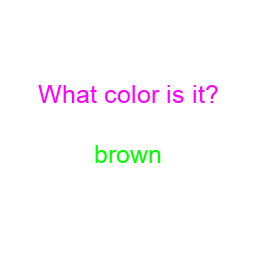
Color: lime
Color name shown: brown
Background color: white
Question text color: magenta